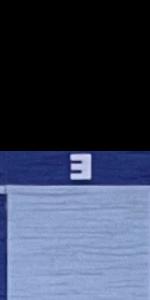
Label: Empty